Question: I am trying to animate few elements on a screen, here's the code:
'''
private func setupAnimations() {
self.emailAddress.alpha = 0
self.fullName.alpha = 0
self.password.alpha = 0
self.confirmPassword.alpha = 0
self.signUp.alpha = 0
self.fullName.leftView?.alpha = 0
self.emailAddress.leftView?.alpha = 0
self.password.leftView?.alpha = 0
self.confirmPassword.leftView?.alpha = 0
self.emailAddress.center.x += self.view.bounds.width-10
self.fullName.center.x -= self.view.bounds.width-10
self.password.center.x -= self.view.bounds.width-10
self.confirmPassword.center.x += self.view.bounds.width-10
self.signUp.center.y += self.view.bounds.height/2
UIView.animate(withDuration: 1.7, delay: 0.2, usingSpringWithDamping: 0.7, initialSpringVelocity: 0.5, options: [.allowUserInteraction,.curveEaseInOut], animations: {
self.emailAddress.alpha = 1
self.emailAddress.center.x -= self.view.bounds.width-10
self.view.layoutIfNeeded()
}, completion: {(completed) in
if completed {
UIView.animate(withDuration: 1, animations: {
self.fullName.leftView?.alpha = 1
self.emailAddress.leftView?.alpha = 1
self.password.leftView?.alpha = 1
self.confirmPassword.leftView?.alpha = 1
})
}
})
UIView.animate(withDuration: 1.7, delay: 0, usingSpringWithDamping: 0.7, initialSpringVelocity: 0.5, options: [.allowUserInteraction,.curveEaseInOut], animations: {
self.fullName.alpha = 1
self.fullName.center.x += self.view.bounds.width-10
self.view.layoutIfNeeded()
}, completion: {(completed) in
if completed {
UIView.animate(withDuration: 1, animations: {
self.fullName.leftView?.alpha = 1
self.emailAddress.leftView?.alpha = 1
self.password.leftView?.alpha = 1
self.confirmPassword.leftView?.alpha = 1
})
}
})
'''
And so on.. you get the idea - Im setting the alpha to 0 and center x to be off screen, and animate it "arriving" on the screen, its being called in viewDidLoad(). Everything worked out for a month, but recently I have checked this and here's the problem:
video link: <URL>
The background, which is an UIImage in a superview is also being animated, making the superview (red background) being seen.

Any help would be appreciated. Thank you in advance.
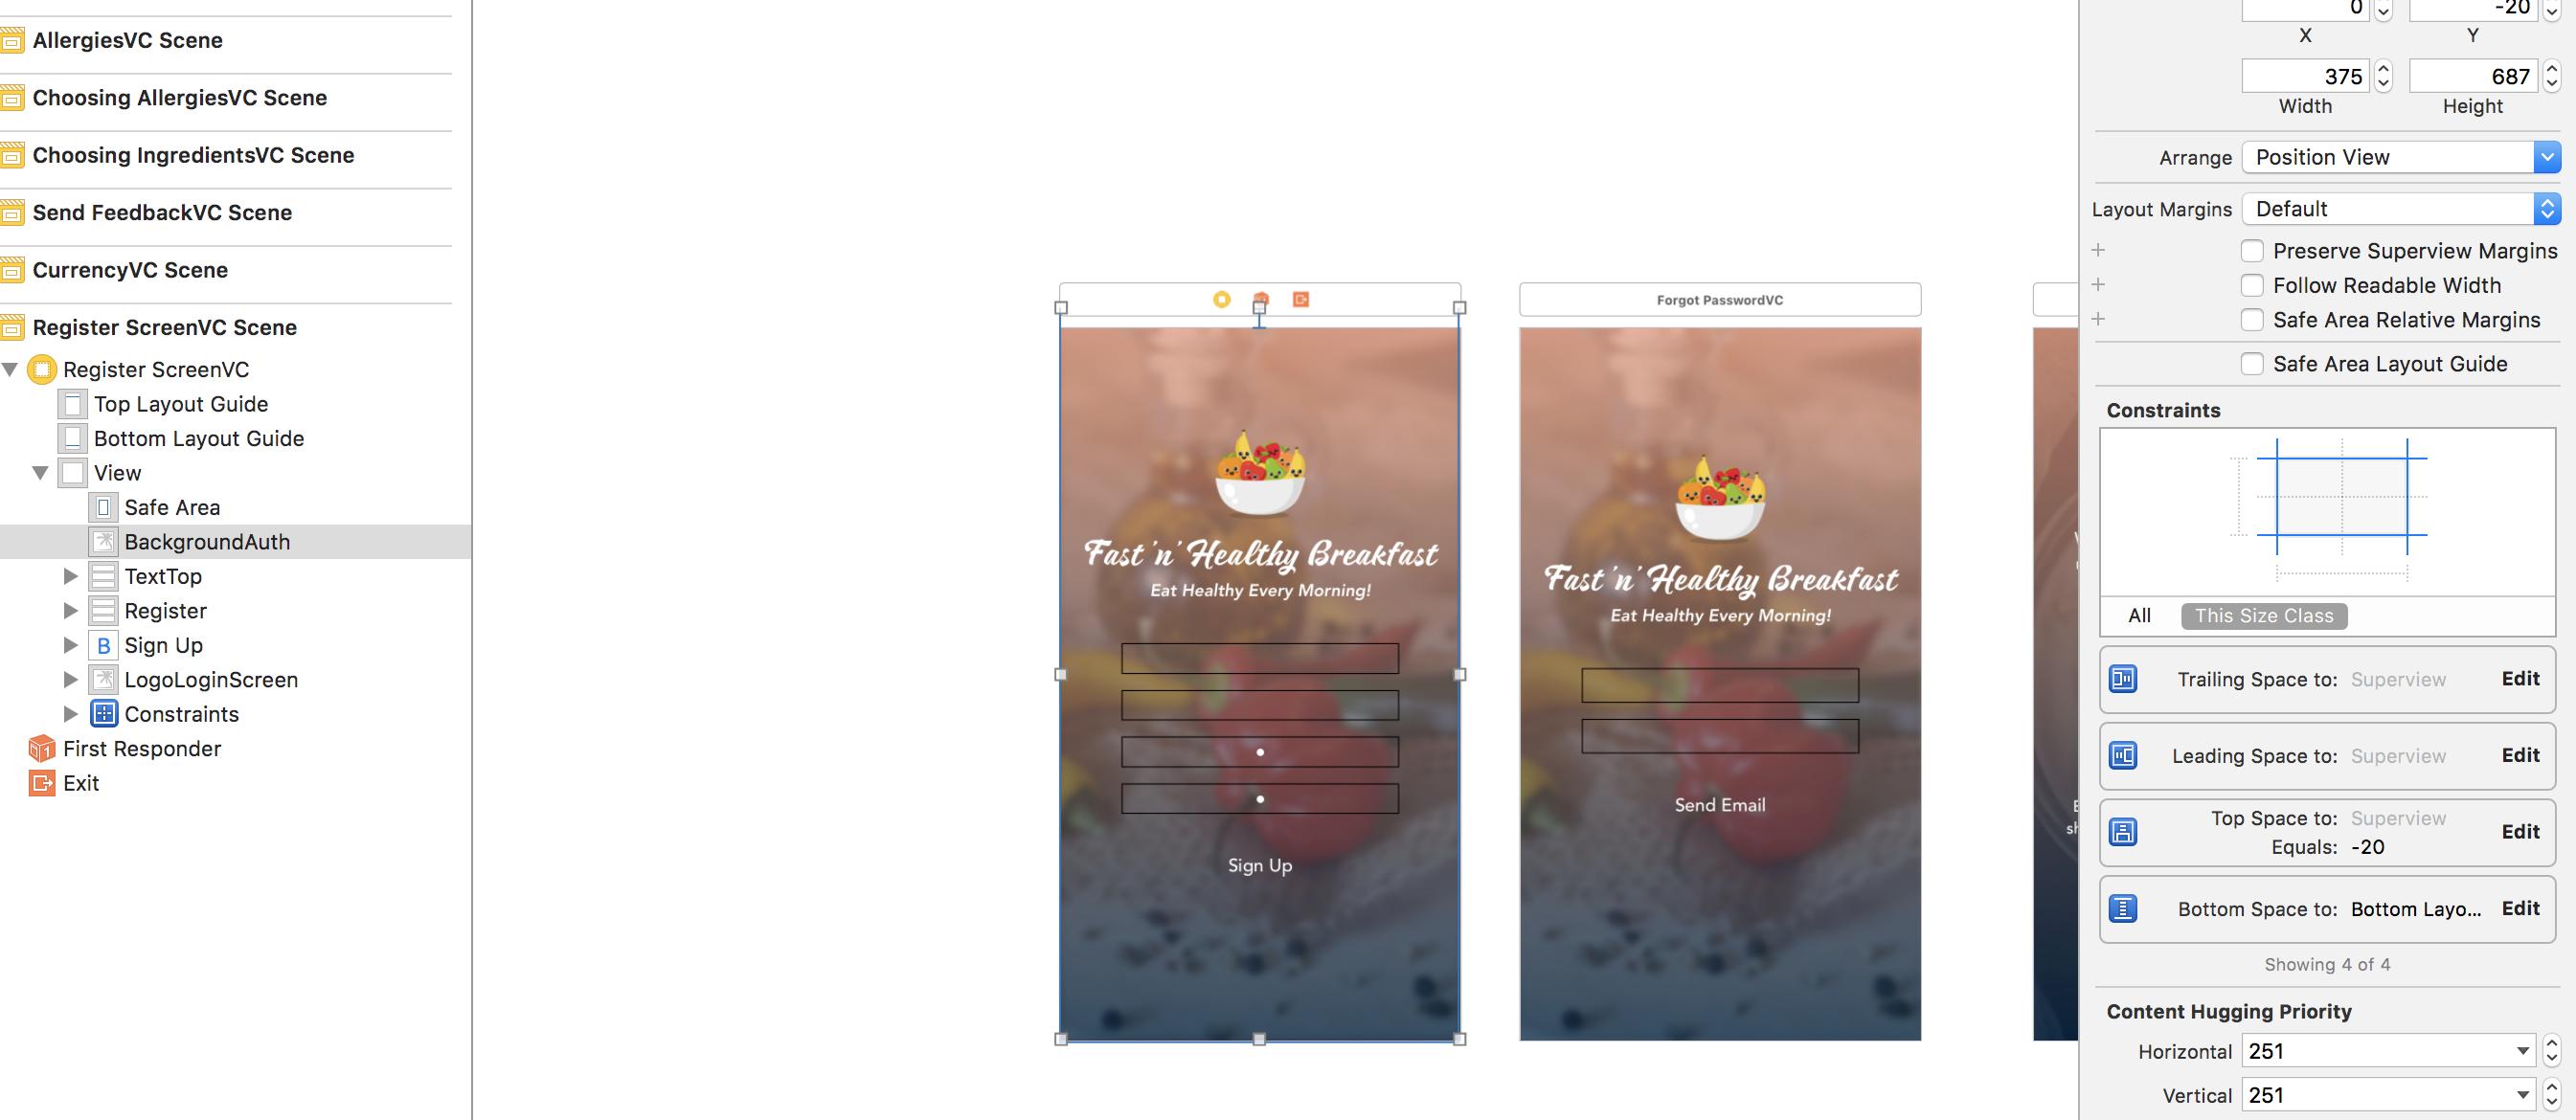
Answer: add your animation 'setupAnimations' method in 'viewWillAppear' and remove 'self.view.layoutIfNeeded()' from 'usingSpringWithDamping' block. And in storyboard uncheck the and while setting top constraint to superview uncheck the & set zero.